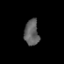
Tissue: prostate
Cell type: T cells
Senescence score: 0.2989
Nuclear area (px): 366
Mean DAPI intensity: 97.631